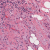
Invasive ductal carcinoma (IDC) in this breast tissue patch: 1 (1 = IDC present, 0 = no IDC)